Question: How to change the code below to prevent what you see in the screenshot.
I am running a macro with the following code
'''
Dim conn As ADODB.Connection
Dim rec1 As ADODB.Recordset
Dim thisSql As String
Set conn = New ADODB.Connection
Dim sConn As String
sConn = "Provider=SQLOLEDB;Trusted_Connection=Yes;Server=xyz;Database=xyz;UID=xyz;PWD=xyz"
conn.Open sConn
' this is creating multiple connections.
Set rec1 = New ADODB.Recordset
rec1.Open thisSql, conn
'''
which runs a SQL Server query (which is around 20 lines long and contains 4 joins). Everything is fine except for the fact that after a couple times of running it my DB admin says that my query is loading up the DB too much.
Now, my query could be causing the problem, or it could be that Excel is starting to run multiple connections at once. Some evidence for this is the screenshot below and the fact that the load on the database appears to increase with time.
Has anyone had similar problems working with Excel DB macros?

---
While the answers below were very useful (especially for someone starting out in VBA), it seems that the main reason my query was taking up load was a combination of multiple connections and having overlooked a line in my code:
'''
With Sheets("FVols").QueryTables.Add(Connection:=rec1, Destination:=Sheets("FVols").Range("A1"))
.name = "data"
.FieldNames = True
.Refresh BackgroundQuery:=True <<<<<<<<<<<<<<<<<<<<<<<-----
End With
'''
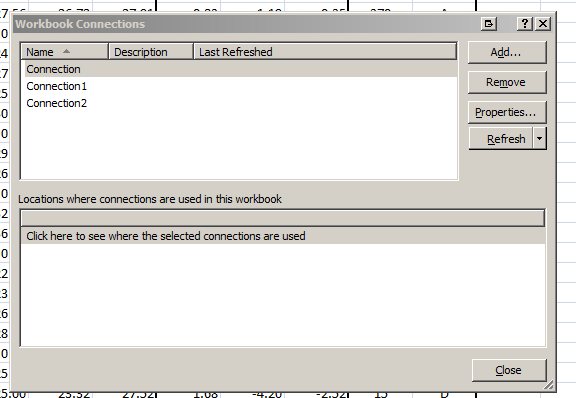
Answer: You only need to open the connection once. That literally means you can execute multiple queries on that one active connection. You must close the connection and free the reference () to avoid running into collisions and other connection related problems.
If you know the queries you are going to be executing you can create an array () and add queries to the queue.
While you already have an open connection to work with you can keep executing queries.
Scan through code there is not much difference between yours and mine so you should be able to see what is going on and where. Please, ask questions in the comments if anything is unclear
'''
Sub DbConnection()
Dim cn As ADODB.Connection
Set cn = New ADODB.Connection
Dim rs As ADODB.Recordset
Dim strConn As String
strConn = "Driver={SQL Server};Server=; Database=; UID=; PWD="
cn.Open strConn
Dim queryArr, i
queryArr = Array("SELECT * FROM [MyTable]", "SELECT * FROM [MyOtherTable]")
For i = LBound(queryArr) To UBound(queryArr)
ExecuteQuery queryArr(i), cn, rs
Next i
cn.Close
Set cn = Nothing
End Sub
Private Sub ExecuteQuery(query As Variant, ByRef cn As ADODB.Connection, ByRef rs As ADODB.Recordset)
Set rs = New ADODB.Recordset
With rs
.ActiveConnection = cn
.Open CStr(query)
Sheets(1).Range("A1").CopyFromRecordset rs
.Close
End With
Set rs = Nothing
End Sub
'''
Now, you only need to execute the 'DBConnection()' once and all the queries you listed in the array will be executed.
Alternatively, if your queries are created at run-time you can pass it to the 'DbConnection()' as a parameter.
'''
Sub DbConnection(queryQueue As Collection)
Dim cn As ADODB.Connection
Set cn = New ADODB.Connection
Dim rs As ADODB.Recordset
Dim strConn As String
strConn = "Driver={SQL Server};Server=HELIUM\PRI; Database=sourcedata; UID=tabula; PWD=Tabula123!"
cn.Open strConn
For i = 1 To queryQueue.Count
ExecuteQuery queryQueue.Item(i), cn, rs
Next i
cn.Close
Set cn = Nothing
End Sub
Private Sub ExecuteQuery(query As Variant, ByRef cn As ADODB.Connection, ByRef rs As ADODB.Recordset)
Set rs = New ADODB.Recordset
With rs
.ActiveConnection = cn
.Open CStr(query)
Sheets(1).Range("A1").CopyFromRecordset rs
.Close
End With
Set rs = Nothing
End Sub
'''
# Update:
You can declare your connection as a . Now you can run the 'DBConnection()' as many times as you like and you will not be creating a new connection each time. Instead you will be using the global connection object.
'''
Option Explicit
Public cn As ADODB.Connection
Sub DbConnection()
Set cn = New ADODB.Connection
Dim rs As ADODB.Recordset
Dim strConn As String
strConn = "Driver={SQL Server};Server=; Database=; UID=; PWD="
cn.Open strConn
Set rs = New ADODB.Recordset
With rs
.ActiveConnection = cn
.Open "SELECT * FROM [MyTable]"
Sheets(1).Range("A1").CopyFromRecordset rs
.Close
End With
Set rs = Nothing
cn.Close
Set cn = Nothing
End Sub
'''